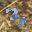
Label: 3